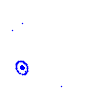
Particle: kaon